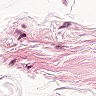
Metastatic tissue present: no